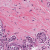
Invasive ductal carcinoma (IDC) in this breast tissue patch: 1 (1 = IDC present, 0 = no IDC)